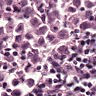
Metastatic tissue present: yes